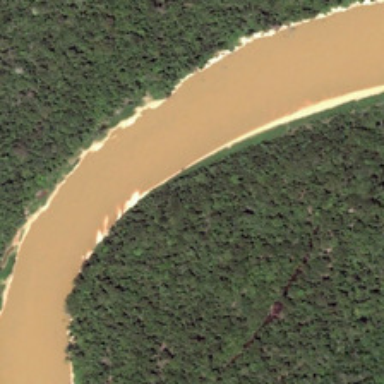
The stretch of turbid arc shaped river is across the forest .